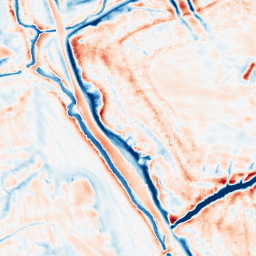
Category: edge_preserving
Decomposition family: bilateral
Decomposition parameters: d: 21
sigma_color: 75
sigma_space: 50
Upsampling method: bicubic
Upsampling parameters: scale: 2
Upsampling scale: 2